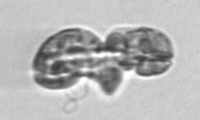
Label: Karenia